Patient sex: M
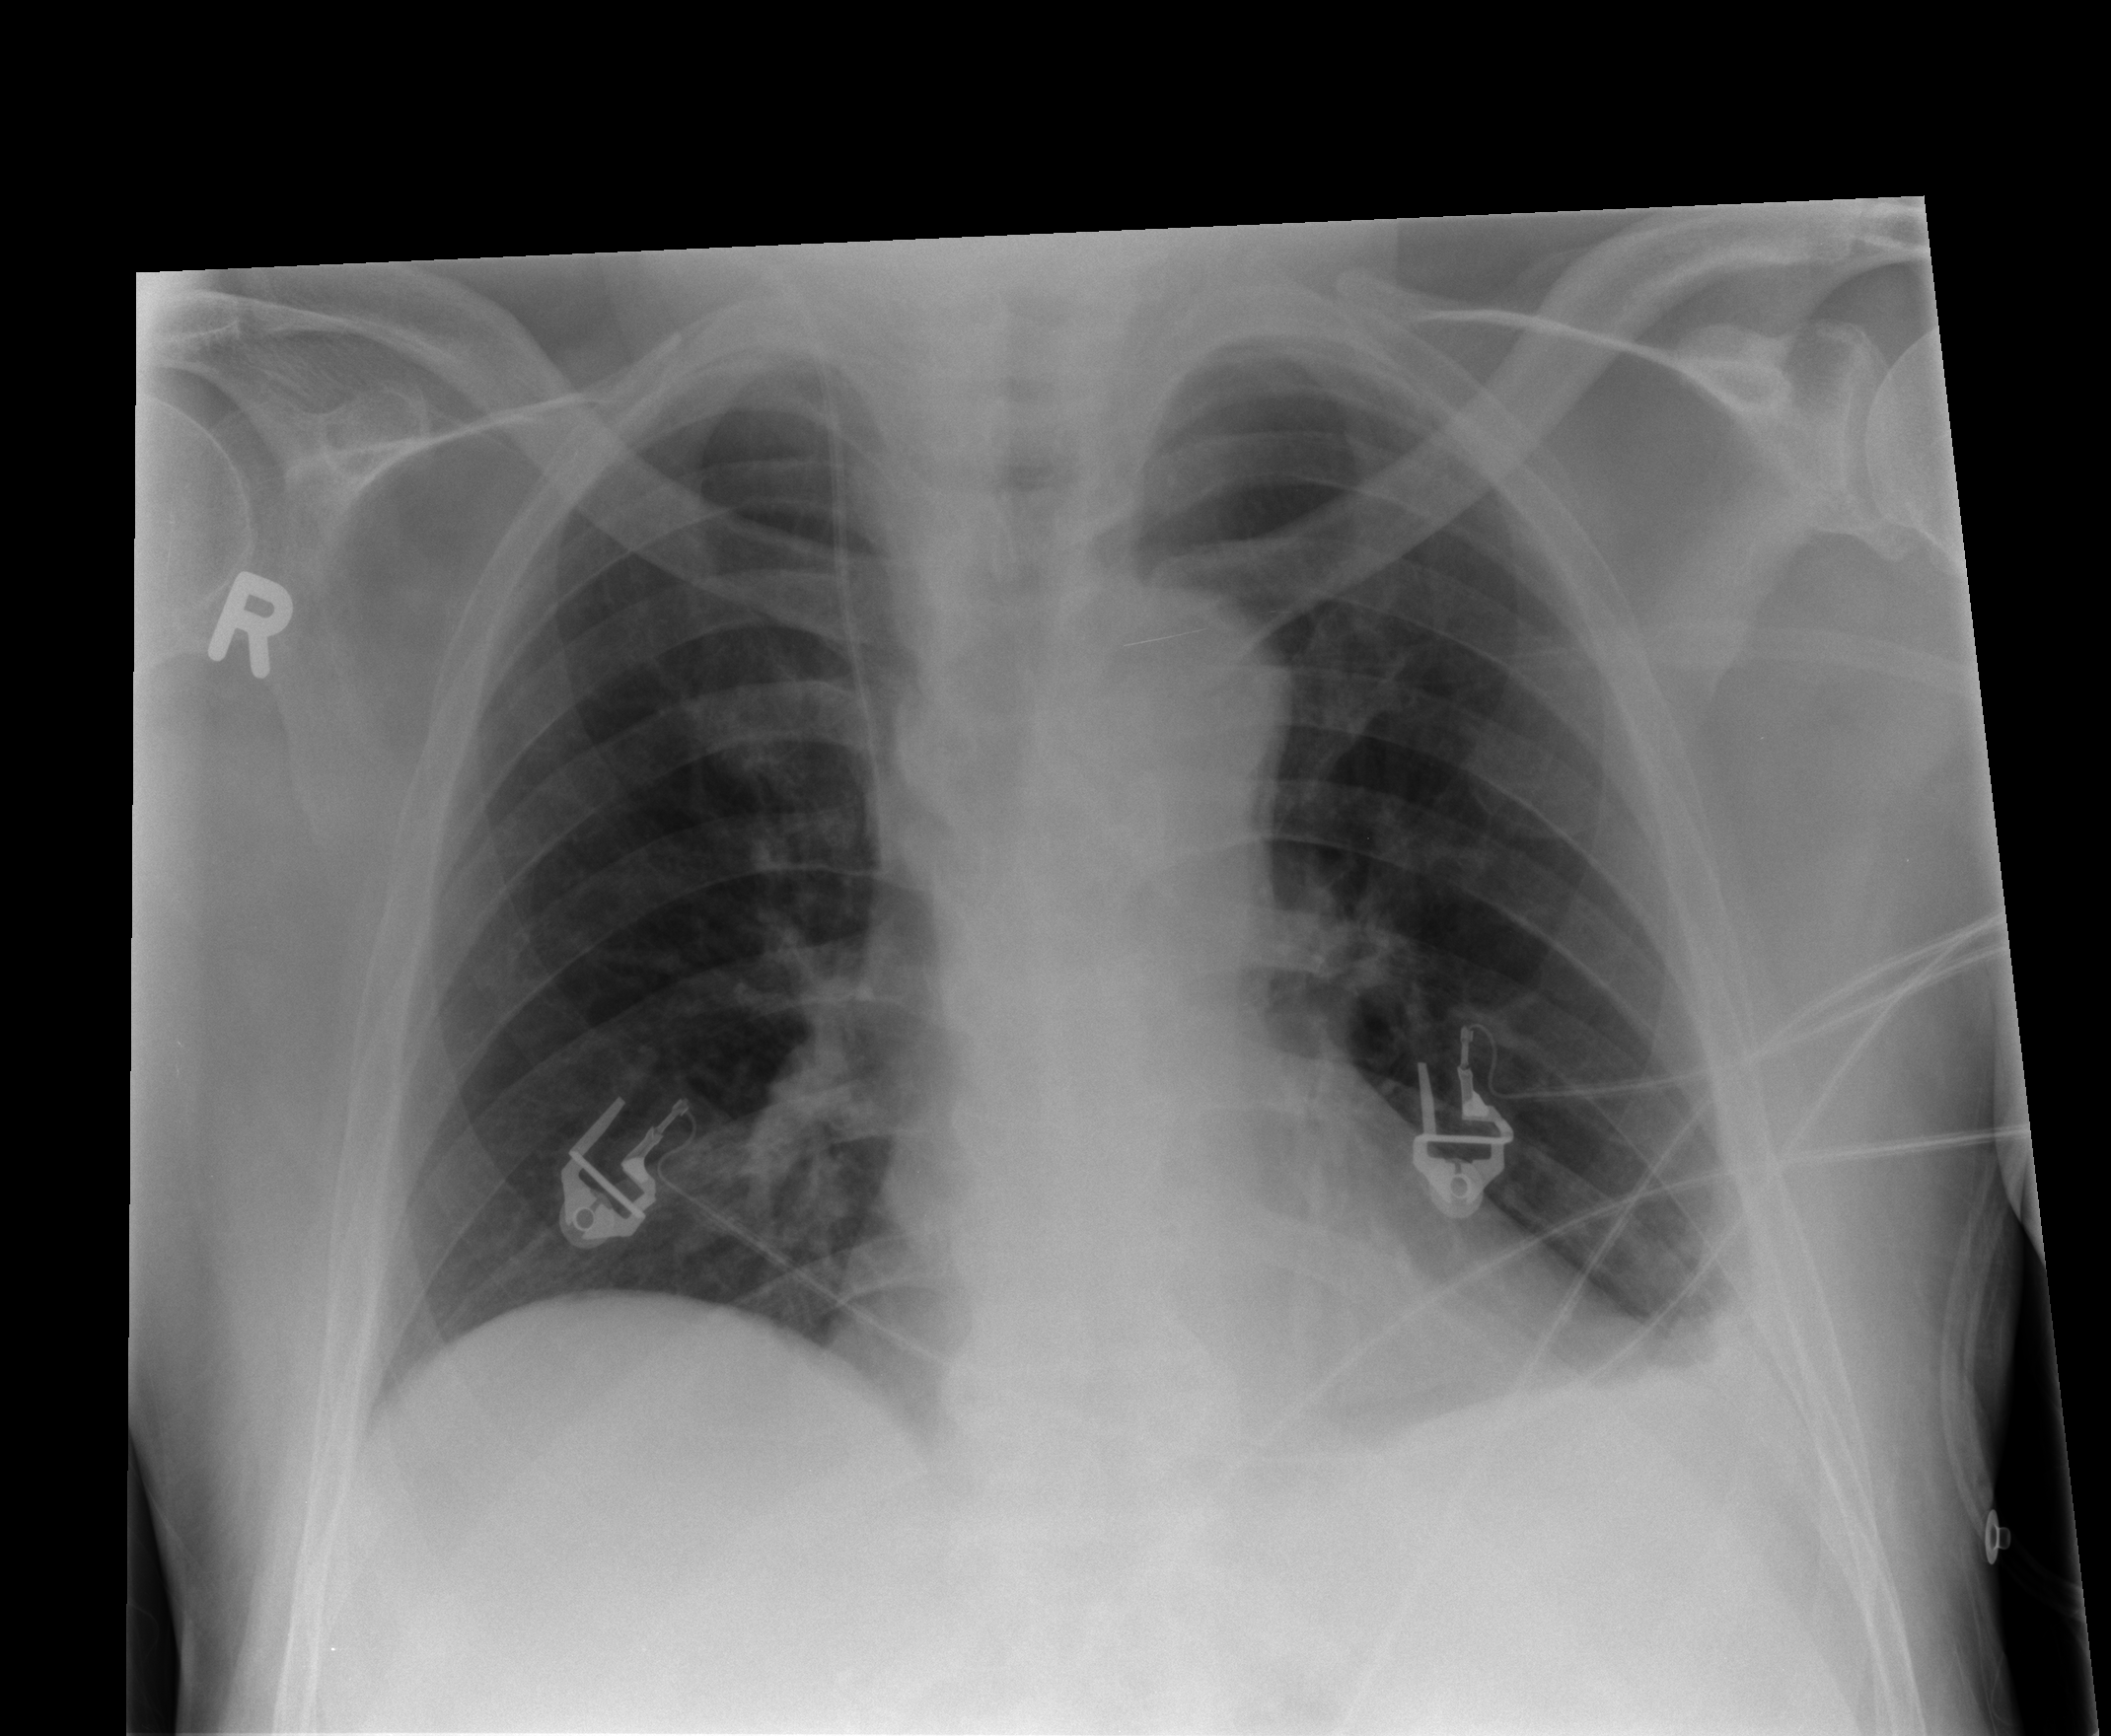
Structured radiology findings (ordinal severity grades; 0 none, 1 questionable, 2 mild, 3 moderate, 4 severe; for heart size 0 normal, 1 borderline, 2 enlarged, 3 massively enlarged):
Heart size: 0
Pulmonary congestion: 1
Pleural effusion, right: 0
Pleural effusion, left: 2
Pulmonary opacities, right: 0
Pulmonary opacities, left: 0
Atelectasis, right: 0
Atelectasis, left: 2